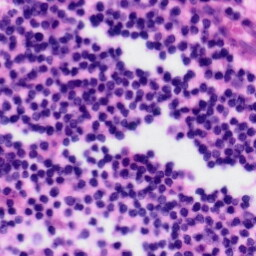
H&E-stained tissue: Tonsil